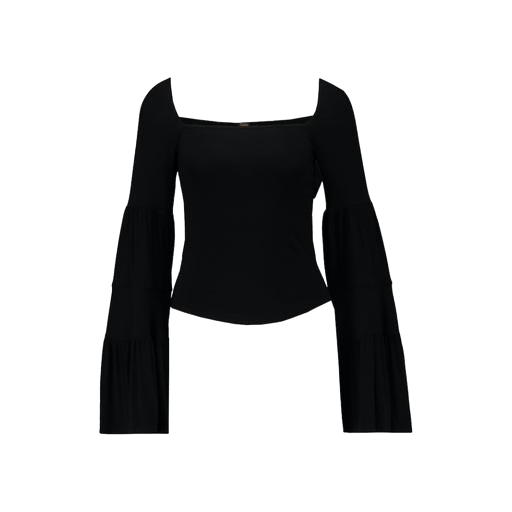
black bell-sleeve top, front long sleeve bardot, black contemporary bell-sleeve top, white background